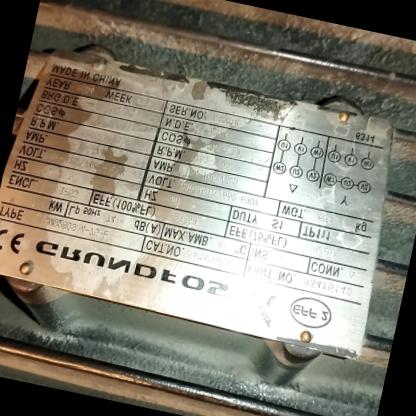
Klasa: tabliczka-znamionowa